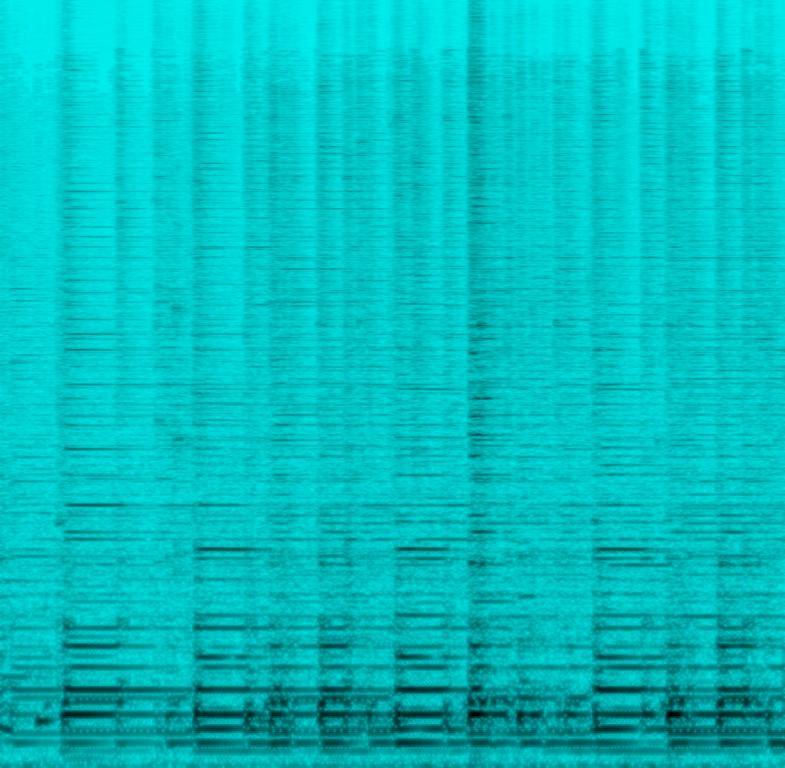
Intentionally lo-fi bedroom recording of acoustic guitar strumming, knocking and fingerstyle playing. Finger snaps can also be heard. There is a slightly muffled room reverb over everything. Has an indie folk DIY aesthetic.